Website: macys
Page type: payment
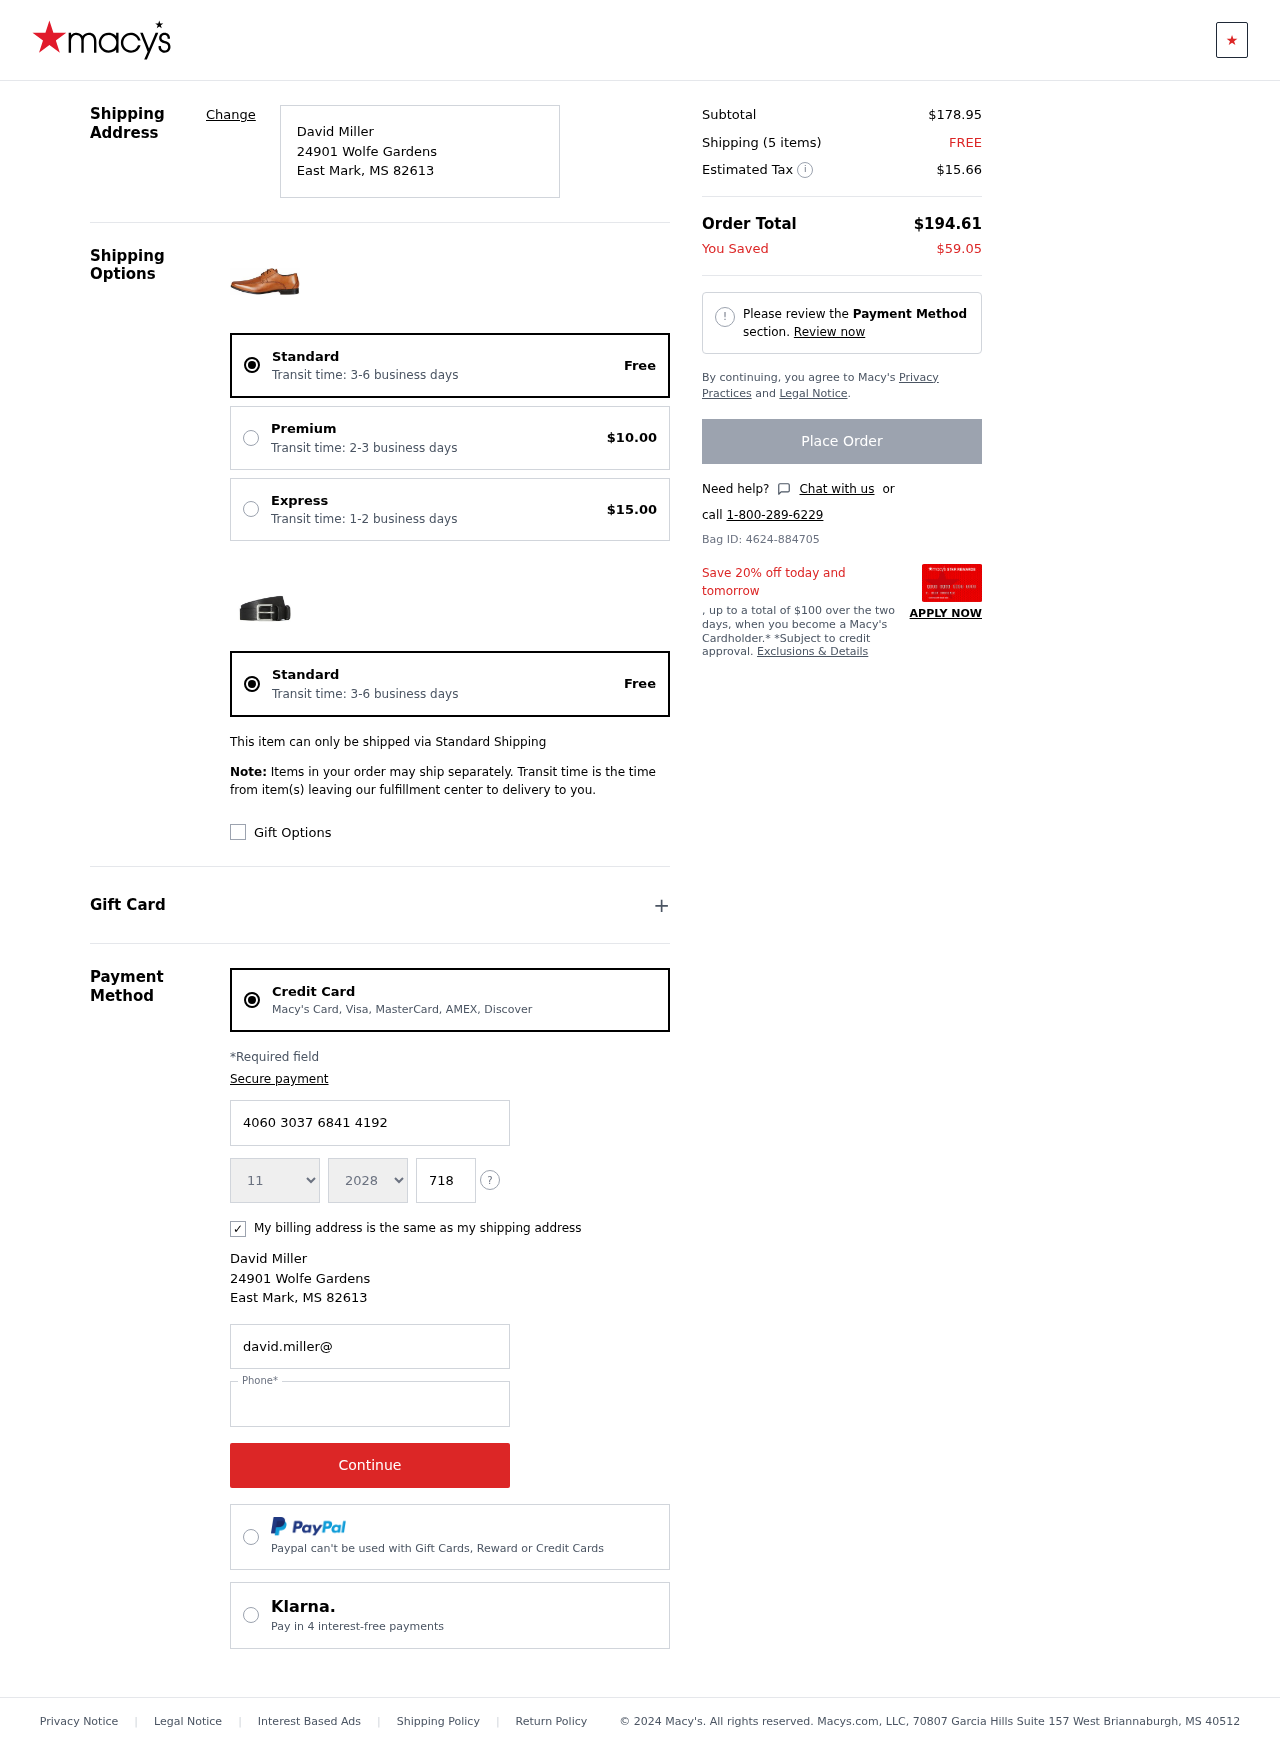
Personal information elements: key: PII_CARD_CVV
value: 718
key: PII_CARD_EXPIRY_MONTH
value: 11
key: PII_CARD_EXPIRY_YEAR
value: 28
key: PII_CARD_NUMBER
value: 4060 3037 6841 4192
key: PII_CITY
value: East Mark
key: PII_EMAIL
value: david.miller@gmail.com
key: PII_FULLNAME
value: David Miller
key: PII_PHONE
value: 3602159306
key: PII_POSTCODE
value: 82613
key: PII_STATE_ABBR
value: MS
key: PII_STREET
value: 24901 Wolfe Gardens
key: PII_FULLNAME2
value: David Miller
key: PII_CITY2
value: East Mark
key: PII_STATE_ABBR2
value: MS
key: PII_POSTCODE_FULL
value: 82613
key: PII_POSTCODE_NUMERIC
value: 82613
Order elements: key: ORDER_DELIVERY_DATE
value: Transit time: 3-6 business days
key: ORDER_SHIPPING_STANDARD
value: Free
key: ORDER_SHIPPING_PREMIUM
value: $10.00
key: ORDER_SHIPPING_EXPRESS
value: $15.00
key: ORDER_DELIVERY_DATE2
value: Transit time: 3-6 business days
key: ORDER_SHIPPING_STANDARD2
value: Free
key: ORDER_SUBTOTAL
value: $178.95
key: ORDER_NUM_ITEMS
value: Shipping (5 items)
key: ORDER_SHIPPING_COST
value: FREE
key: ORDER_TAX
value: $15.66
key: ORDER_TOTAL
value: $194.61
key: ORDER_SAVINGS
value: $59.05
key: ORDER_ID
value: Bag ID: 4624-884705